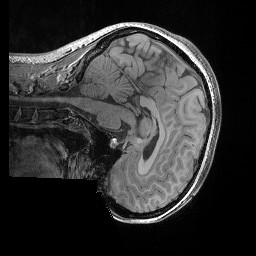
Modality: T1w
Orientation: sagittal
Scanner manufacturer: siemens
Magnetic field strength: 3 T
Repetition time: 0.02 s
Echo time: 0.00492 s